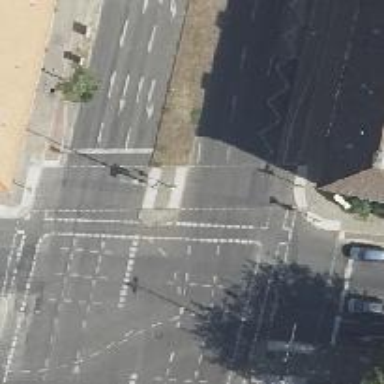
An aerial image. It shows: Crossing with traffic signals.